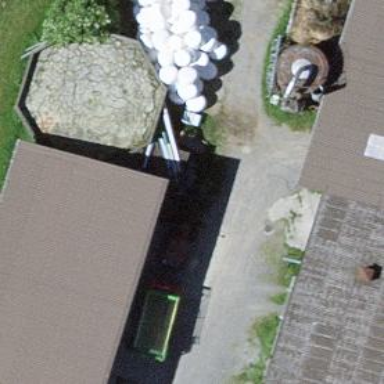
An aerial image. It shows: Storage tank with man-made structure.